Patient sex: F
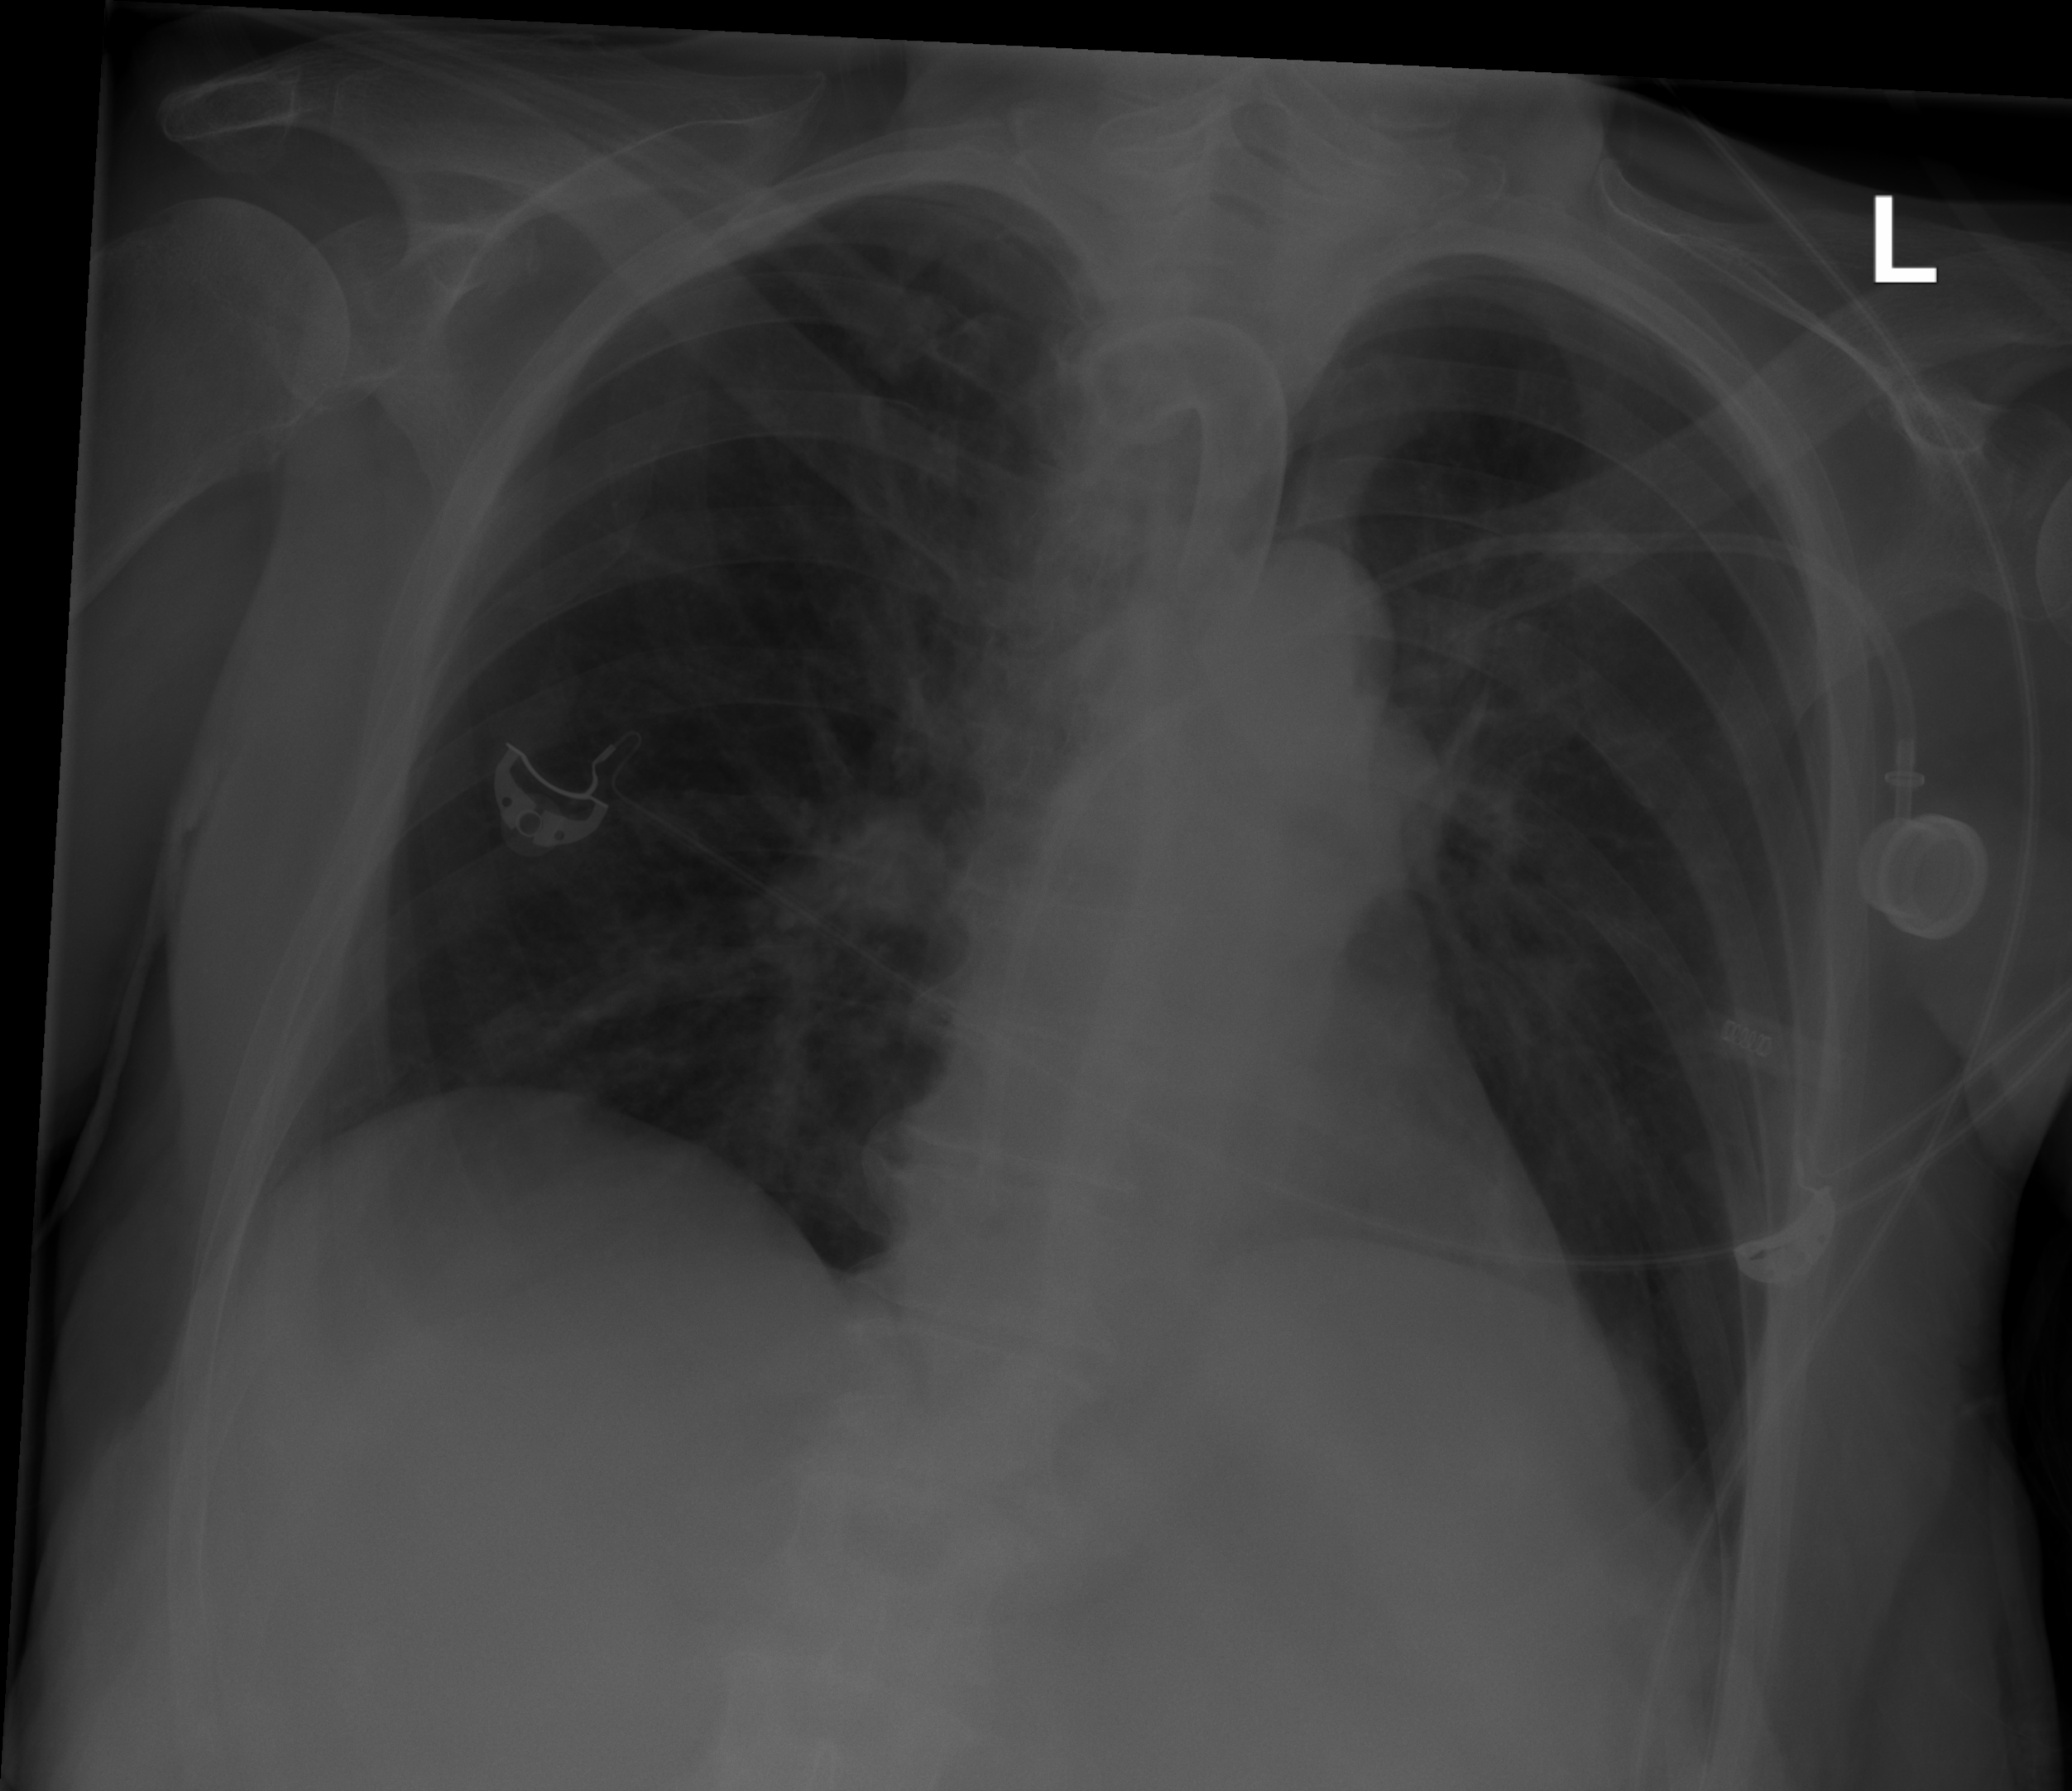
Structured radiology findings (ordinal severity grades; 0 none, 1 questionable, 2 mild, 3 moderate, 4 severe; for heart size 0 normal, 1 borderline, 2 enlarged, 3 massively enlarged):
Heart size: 0
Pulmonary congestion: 0
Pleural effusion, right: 0
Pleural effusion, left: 0
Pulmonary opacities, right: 0
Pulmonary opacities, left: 0
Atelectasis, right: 2
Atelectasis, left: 2